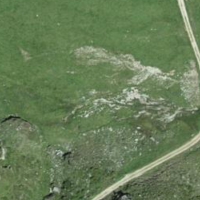
EUNIS habitat code: 26
Species observed at this site:
Cupido minimus
Sibbaldia procumbens